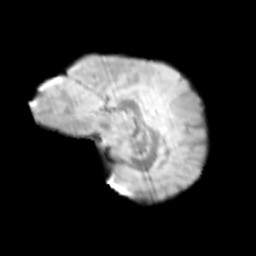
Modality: T2w
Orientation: sagittal
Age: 9
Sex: female
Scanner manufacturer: siemens
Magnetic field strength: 3 T
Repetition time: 3.8 s
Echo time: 0.07 s